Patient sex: M
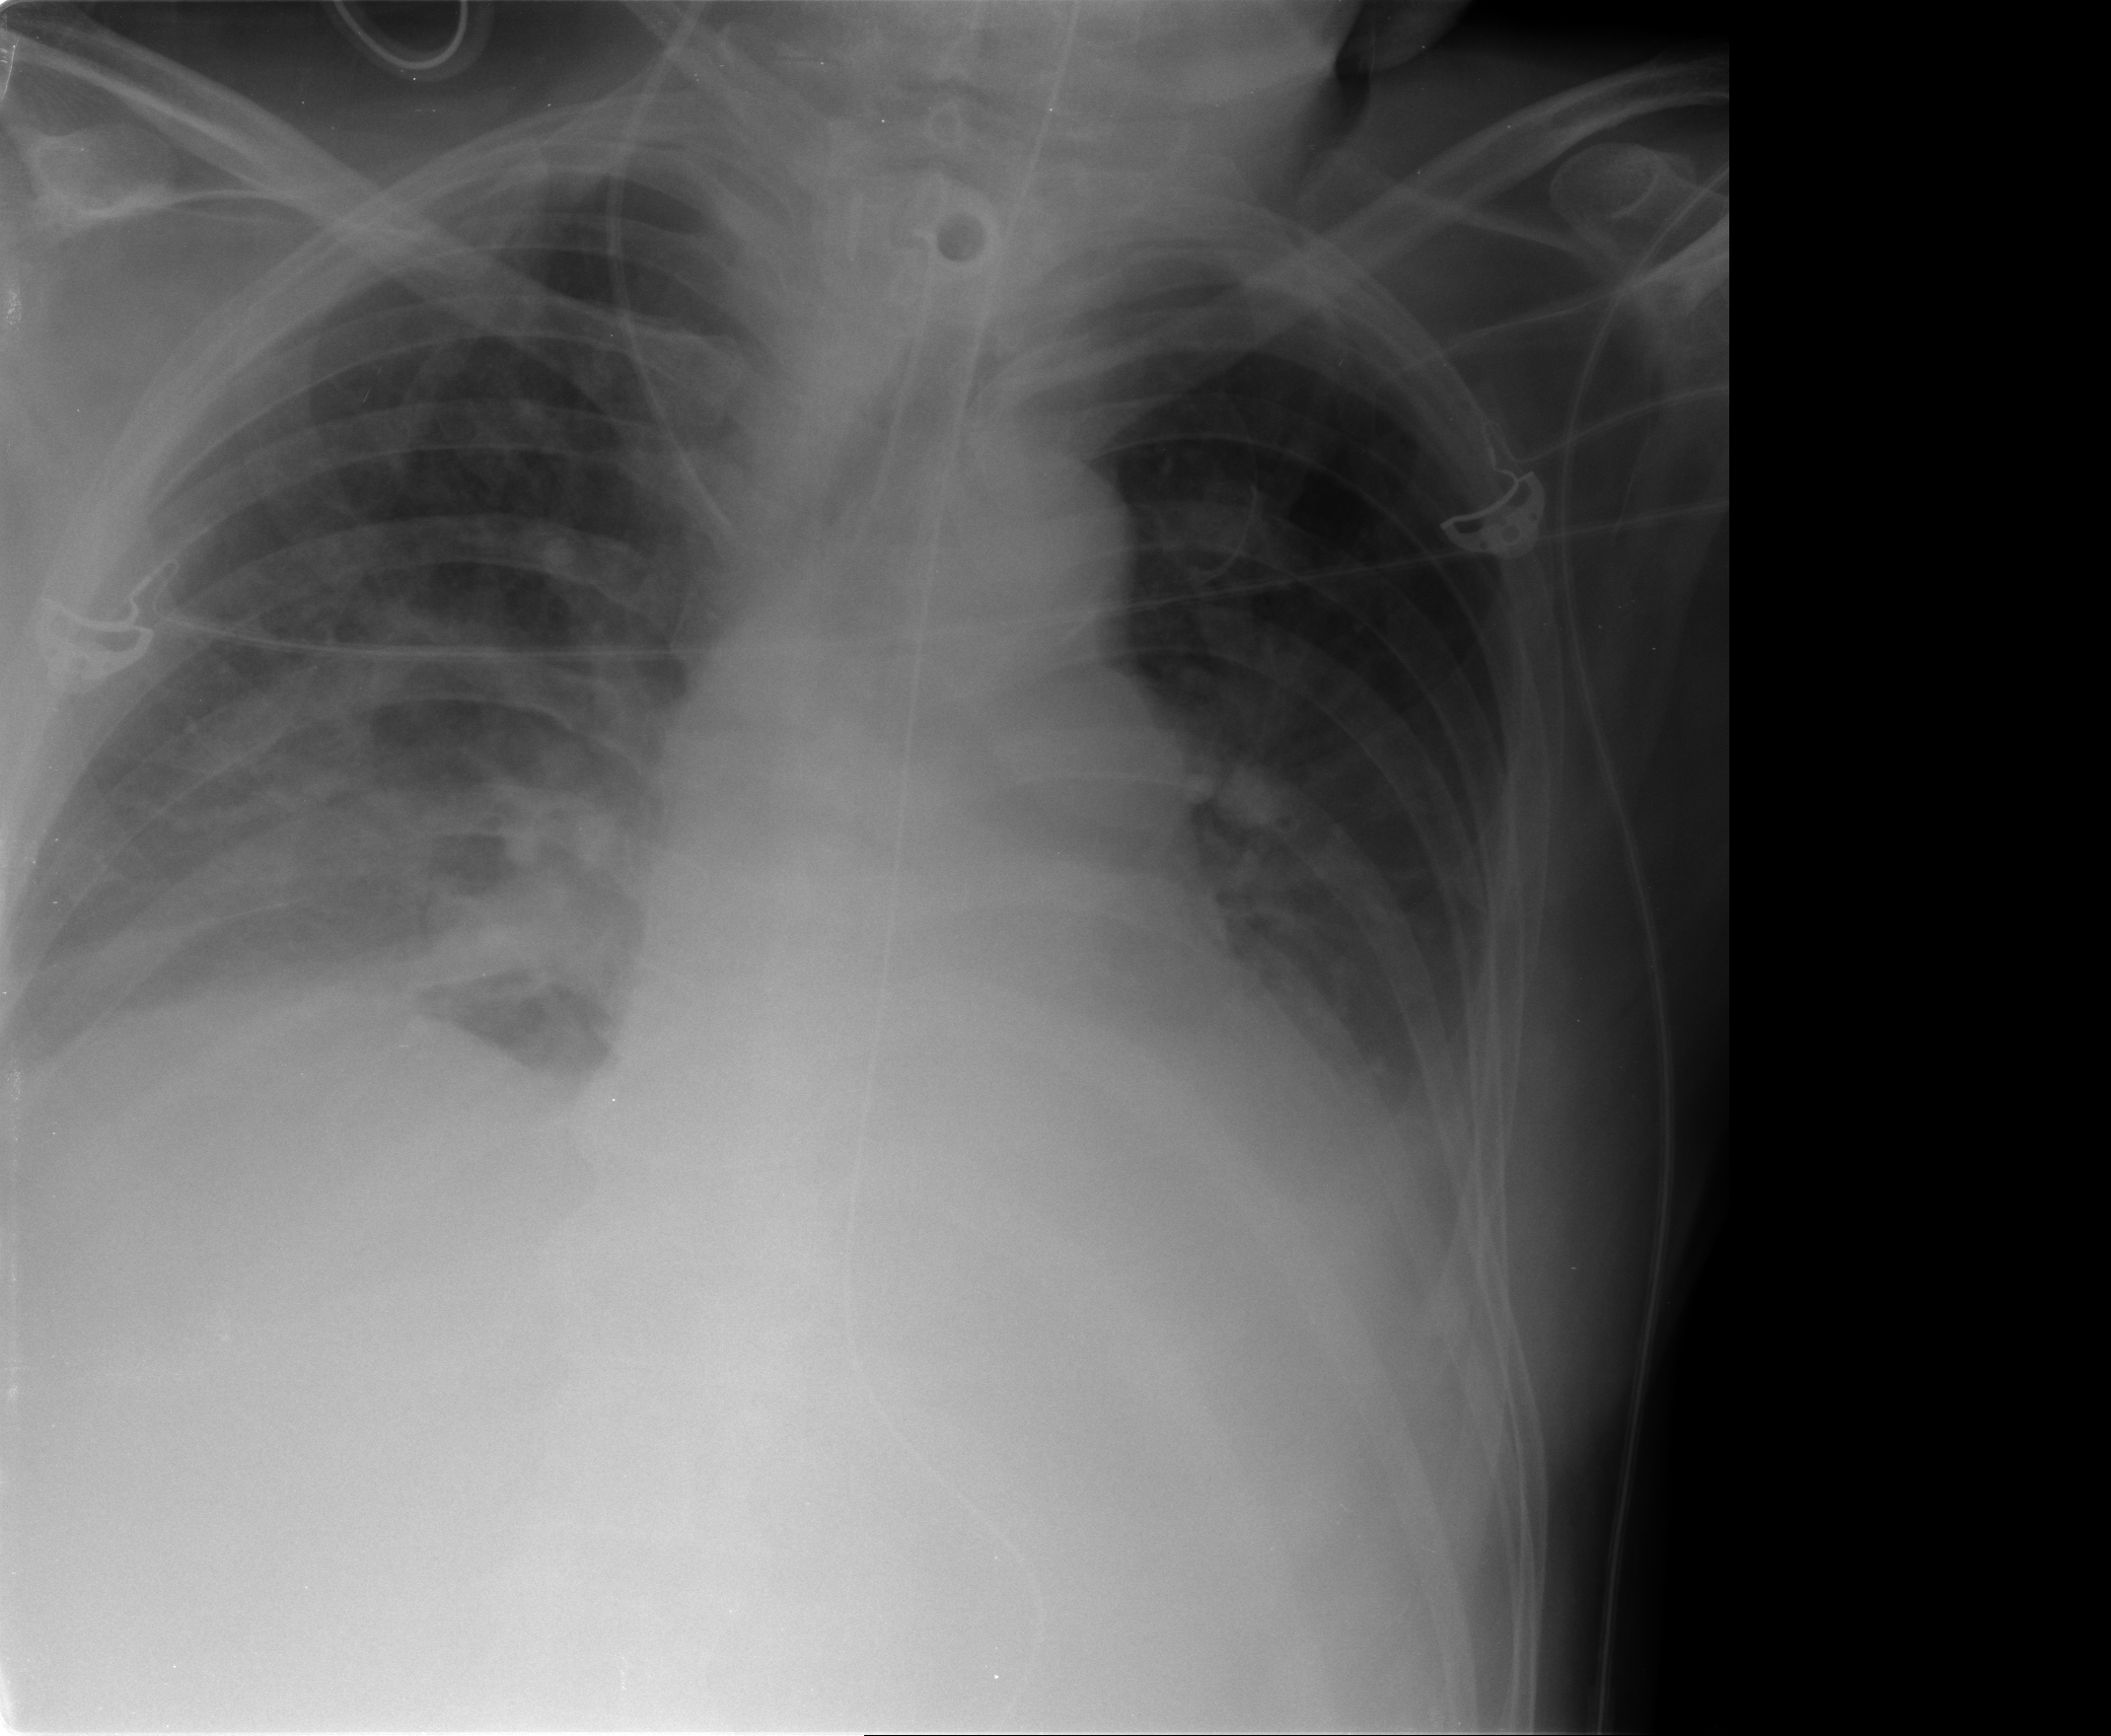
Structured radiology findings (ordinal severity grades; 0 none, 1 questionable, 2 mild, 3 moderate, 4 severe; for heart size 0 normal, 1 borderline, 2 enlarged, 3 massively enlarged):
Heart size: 2
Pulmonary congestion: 2
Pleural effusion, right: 2
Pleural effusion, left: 2
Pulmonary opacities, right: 2
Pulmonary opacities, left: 0
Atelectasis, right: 3
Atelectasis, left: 3